Interaction volume radius: 10 \u00c5
Interaction volume height: 30 \u00c5
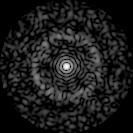
Disorder parameter: 0.8487